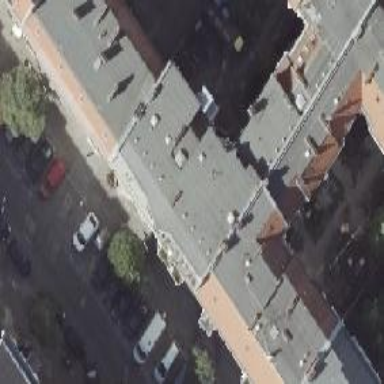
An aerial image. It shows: Building with apartments featuring unique double saltbox roof shape.